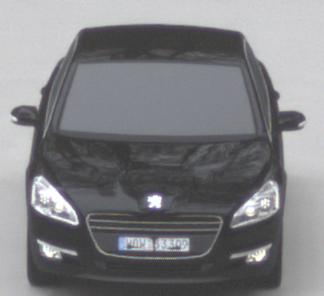
Make: Peugeot
Model: 508 120 VTi
Detailed model: 508 (I) Limousine
Model produced from: 2011/03
Model produced until: 2014/05
Doors: 4
Color: black
Road condition: wet road
Daytime: morning or afternoon
Contrast: low contrast